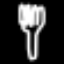
Label: fork